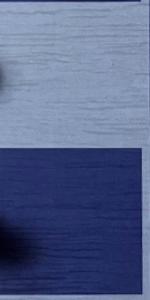
Label: Empty